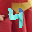
Label: 4